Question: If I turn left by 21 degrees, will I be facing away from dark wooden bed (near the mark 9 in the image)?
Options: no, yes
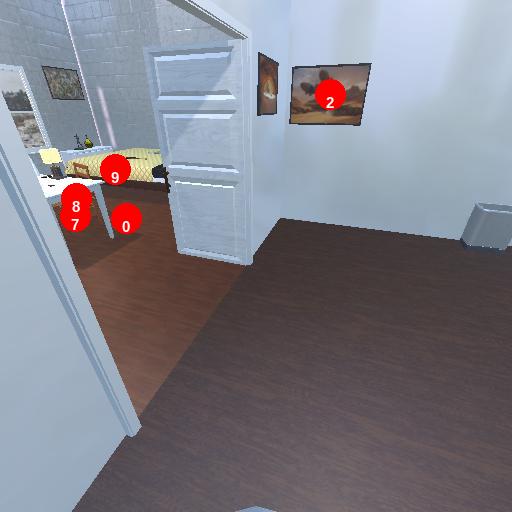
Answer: no